Field crop: tomato
Growth stage: 1
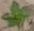
Species: solanum